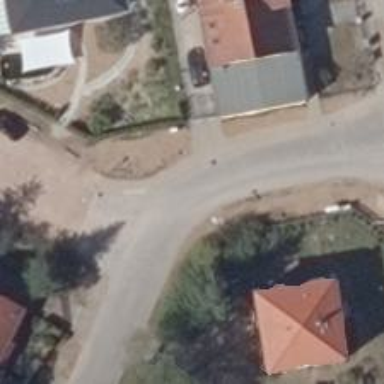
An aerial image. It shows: Residential road with dirt surface.